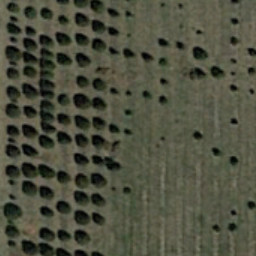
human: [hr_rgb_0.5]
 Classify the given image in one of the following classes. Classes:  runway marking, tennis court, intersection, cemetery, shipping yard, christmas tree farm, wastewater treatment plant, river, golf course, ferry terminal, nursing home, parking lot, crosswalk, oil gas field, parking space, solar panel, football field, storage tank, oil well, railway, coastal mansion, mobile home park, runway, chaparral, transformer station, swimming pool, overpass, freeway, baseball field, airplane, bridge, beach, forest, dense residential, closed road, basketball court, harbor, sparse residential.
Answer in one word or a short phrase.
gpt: christmas tree farm